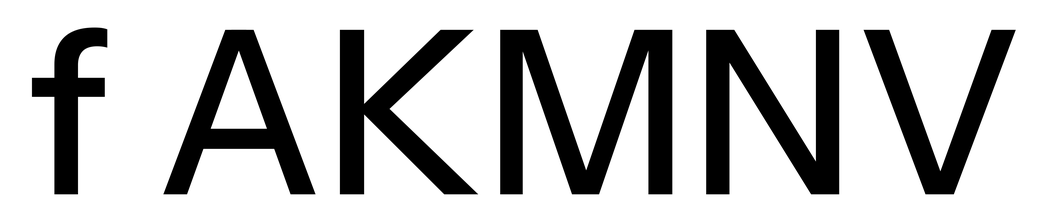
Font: InstrumentSans_Medium